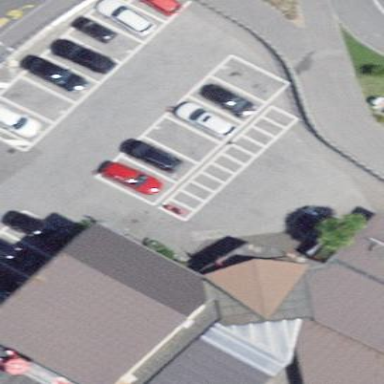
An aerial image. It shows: Motorcycle parking facility.